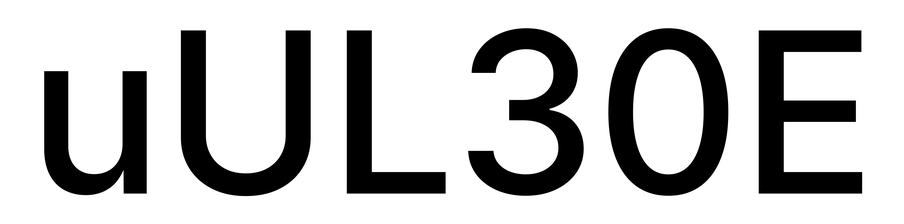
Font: Inter_Medium